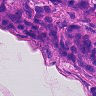
Metastatic tissue present: yes